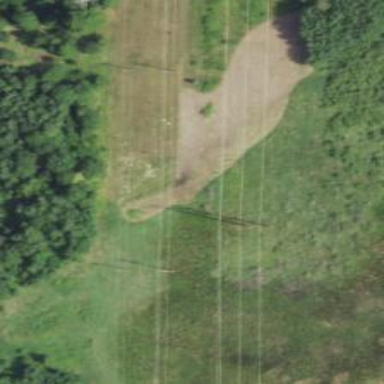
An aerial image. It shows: H-frame designed tower for power lines.